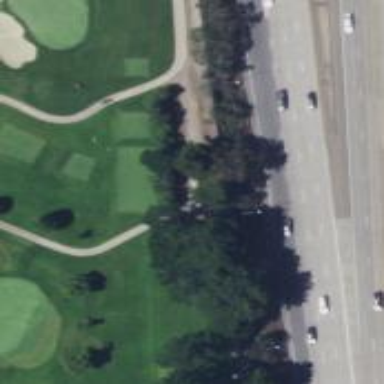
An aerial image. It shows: Path for both road and golf.